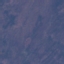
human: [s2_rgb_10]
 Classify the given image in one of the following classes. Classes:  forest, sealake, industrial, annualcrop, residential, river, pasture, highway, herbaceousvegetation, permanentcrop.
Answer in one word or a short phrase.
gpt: HerbaceousVegetation